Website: apple
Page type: billing-address
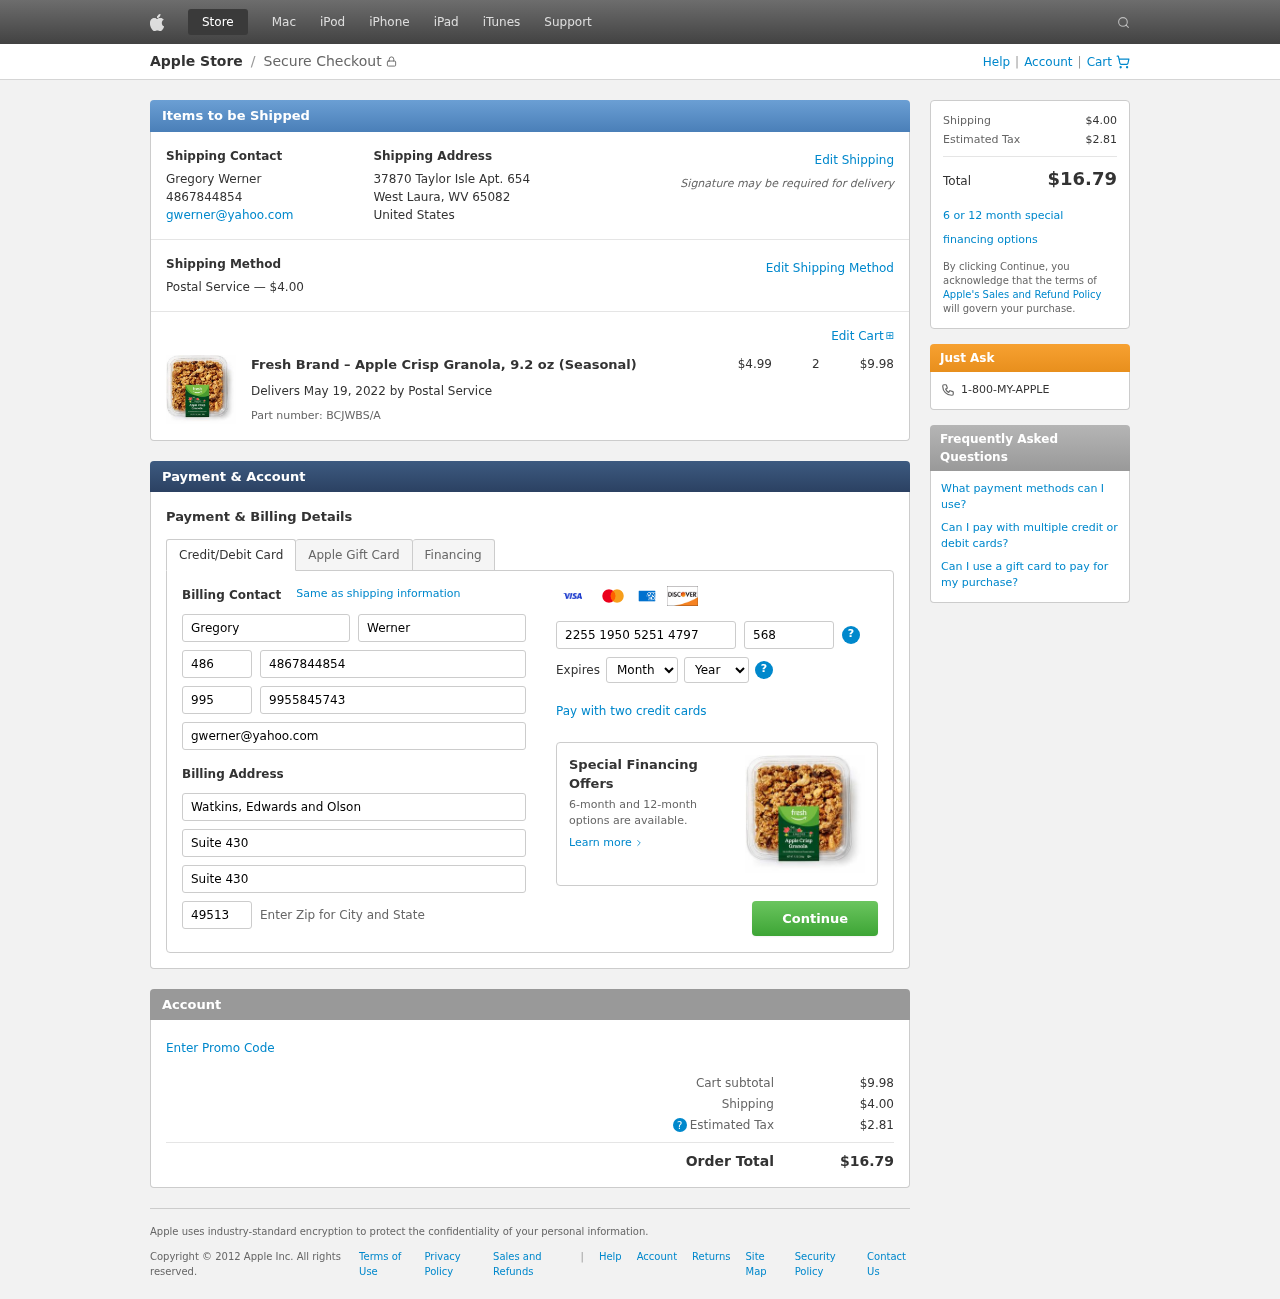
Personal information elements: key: PII_CARD_CVV
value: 568
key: PII_CARD_EXPIRY_MONTH
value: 11
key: PII_CARD_EXPIRY_YEAR
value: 27
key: PII_CARD_NUMBER
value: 2255 1950 5251 4797
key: PII_CITY_STATE_ZIP
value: West Laura, WV 65082
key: PII_COMPANY
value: Watkins, Edwards and Olson
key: PII_COUNTRY
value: United States
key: PII_EMAIL
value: gwerner@yahoo.com
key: PII_FIRSTNAME
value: Gregory
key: PII_FULLNAME
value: Gregory Werner
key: PII_LASTNAME
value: Werner
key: PII_PHONE
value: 4867844854
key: PII_PHONE_ALT
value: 9955845743
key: PII_PHONE_ALT_AREA
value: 995
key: PII_PHONE_AREA
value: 486
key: PII_POSTCODE2
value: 49513
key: PII_STREET
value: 37870 Taylor Isle Apt. 654
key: PII_STREET2
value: Suite 430
Product elements: key: PRODUCT1_NAME
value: Fresh Brand – Apple Crisp Granola, 9.2 oz (Seasonal)
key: PRODUCT1_PRICE
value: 4.99
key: PRODUCT1_QUANTITY
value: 2
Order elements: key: ORDER_SHIPPING_COST
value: $4.00
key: ORDER_SUBTOTAL
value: $9.98
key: ORDER_DELIVERY_DATE
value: May 19, 2022
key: ORDER_PART_NUMBER
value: BCJWBS/A
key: ORDER_TAX
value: $2.81
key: ORDER_TOTAL
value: $16.79